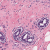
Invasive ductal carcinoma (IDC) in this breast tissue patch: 0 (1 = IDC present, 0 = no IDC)